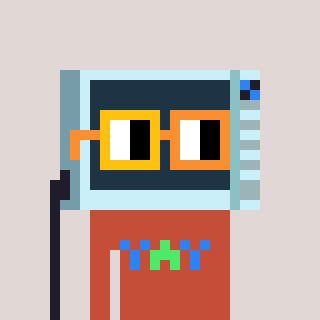
a pixel art character with square yellow and orange glasses, a microwave-shaped head and a rust-colored body on a warm background